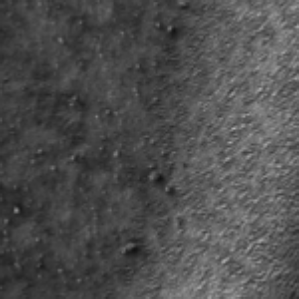
Label: frost